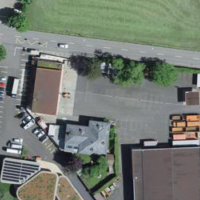
EUNIS habitat code: 53
Species observed at this site:
Fraxinus excelsior